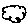
Label: cloud